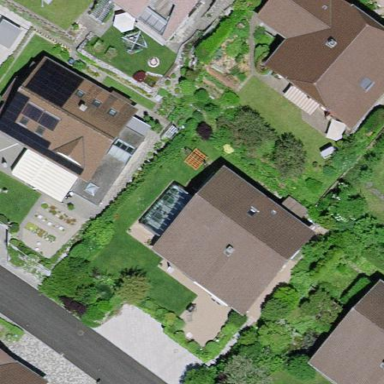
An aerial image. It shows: Residential building.